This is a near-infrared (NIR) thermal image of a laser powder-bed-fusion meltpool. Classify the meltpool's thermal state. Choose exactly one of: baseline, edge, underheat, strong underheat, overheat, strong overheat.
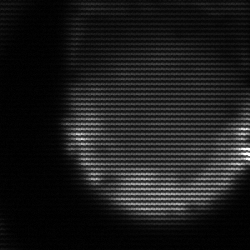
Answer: edge